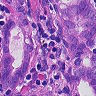
Metastatic tissue present: yes